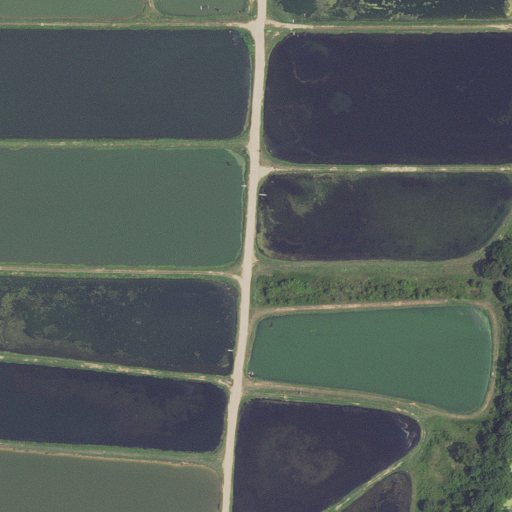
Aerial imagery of ridge(s) in Arkansas named Nubbin Ridge containing open water, herbaceous wetlands, cultivated crops, and barren land